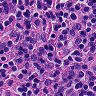
Metastatic tissue present: no